Question: Right now in my game I'm drawing true type fonts like this:
'''
for(int i = linesSkipped; i <= maxitems + linesSkipped; ++i)
{
if(i >= (int)textRows.size())
{
break;
}
paintargs.graphics()->drawText(AguiPoint(textX - 2,
textY - 2 + (i * getFont().getLineHeight())),
textRows[i].c_str(),AguiColor(0,0,0),getFont());
paintargs.graphics()->drawText(AguiPoint(textX + 2,
textY + 2 + (i * getFont().getLineHeight())),
textRows[i].c_str(),AguiColor(0,0,0),getFont());
paintargs.graphics()->drawText(AguiPoint(textX,
textY + (i * getFont().getLineHeight())),
textRows[i].c_str(),AguiColor(255,128,0),getFont());
}
'''
So I draw it with an offset of 2, then with an offset of -1 .
It almost does what I want, but the top right and bottom left edges are still unstroked:

Is there a way to draw it such that it would look like stroking in Photoshop?
Thanks
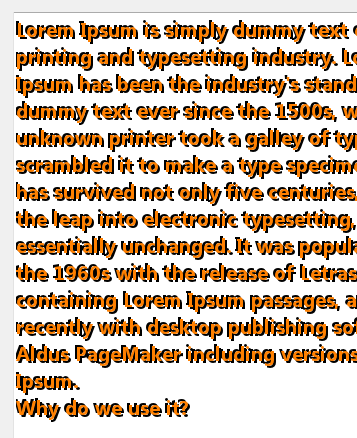
Answer: You need to draw the text in all corners! What you're doing is drawing in the top-left corner and in the bottom-right corner, which is respectively 'X=-2, Y=-2' and 'X=2, Y=2'.
What you need to do, is to draw them in the bottom-left and the top-right corner too, which would be respectively 'X=-2, Y=2' and 'X=2, Y=-2'.